Question:
Has anyone done tabs like the above image?
If so can you please tell me how to create a Scrolling Multiple Tabs in android.
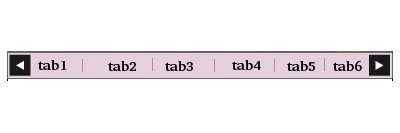
Answer: Check this implementation. It will do what you want.
<URL>